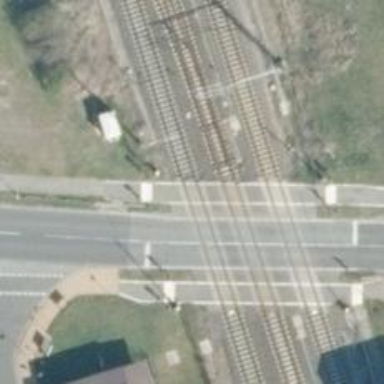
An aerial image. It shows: Railway crossing with lights and saltire. The crossing is fully barricaded.